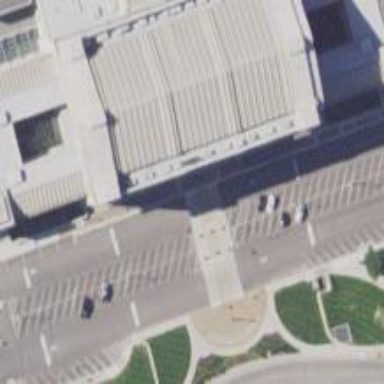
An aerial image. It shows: Entrance to train station.